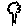
Label: tree